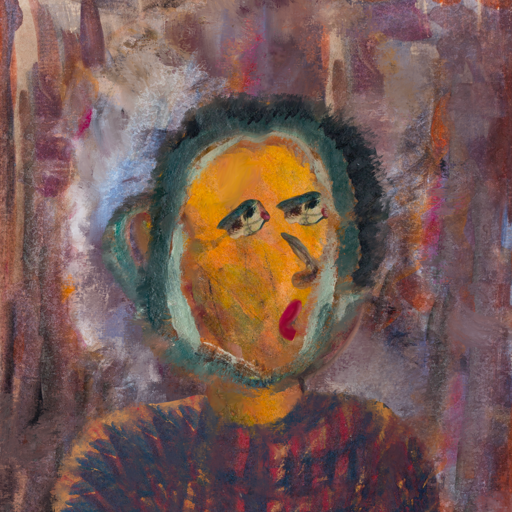
Background: Hypocrite, Head And Neck Side: Gypsy_Mother, Face Side: Pipe, Bust: In_The_Sun, Hair Side: Boggyland, Head Accessory: Blank, Second Necklace: Blank, Necklace: Blank, Baby: Blank